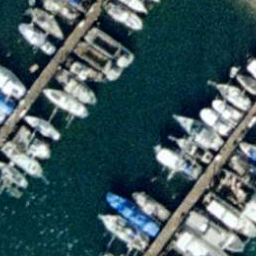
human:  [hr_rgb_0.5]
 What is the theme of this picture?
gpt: harbor